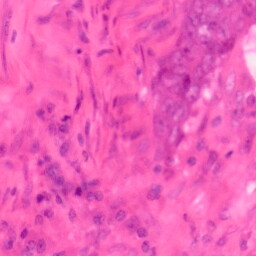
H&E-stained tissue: Colon